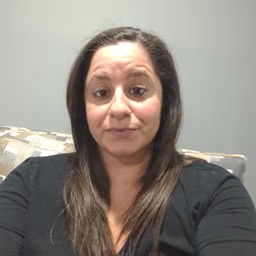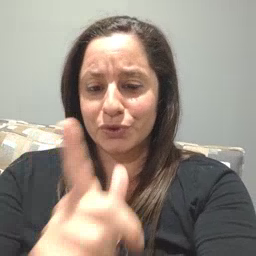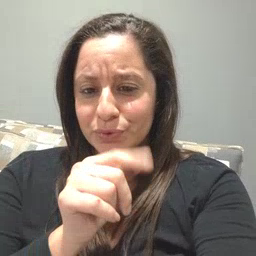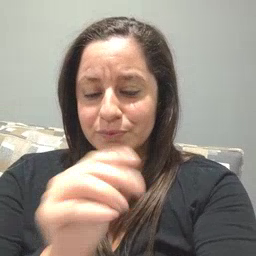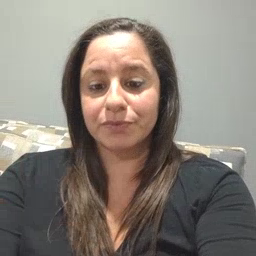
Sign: who